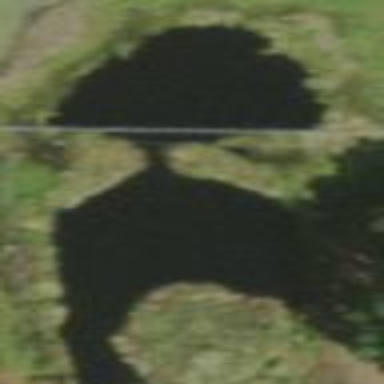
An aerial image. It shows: Lake with natural water.